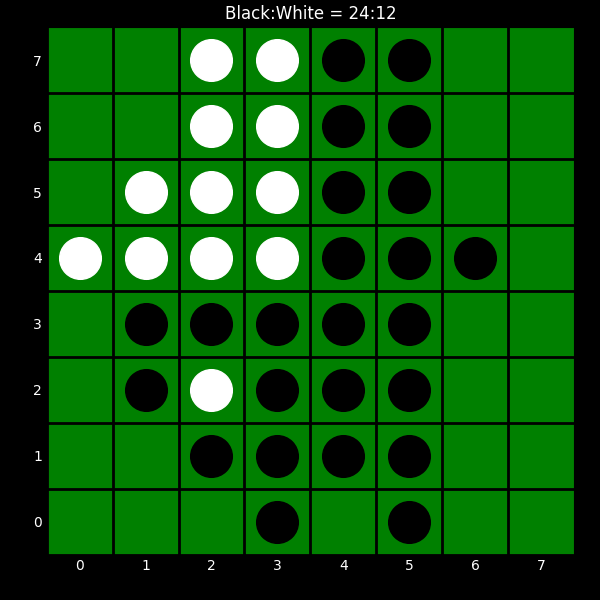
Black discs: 24
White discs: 12